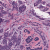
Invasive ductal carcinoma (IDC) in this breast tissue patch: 1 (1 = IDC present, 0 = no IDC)